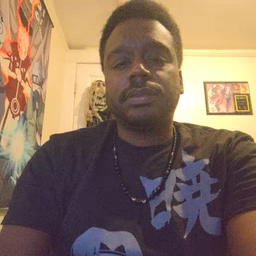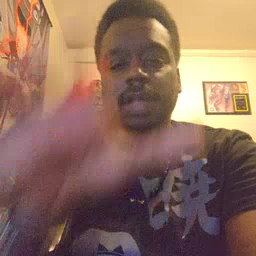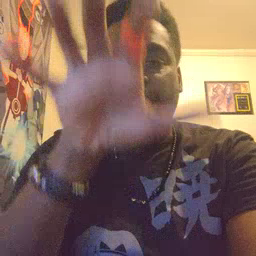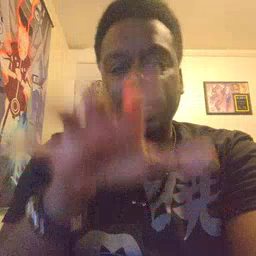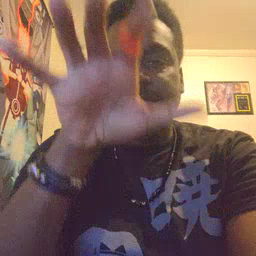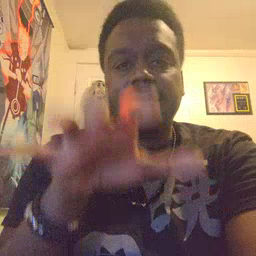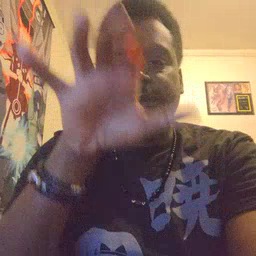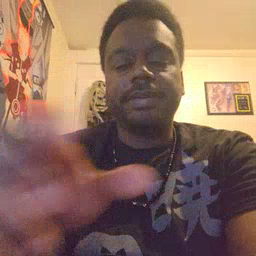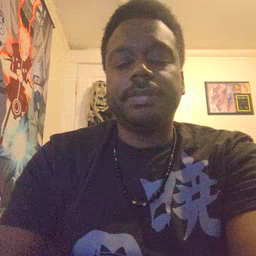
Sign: alligator